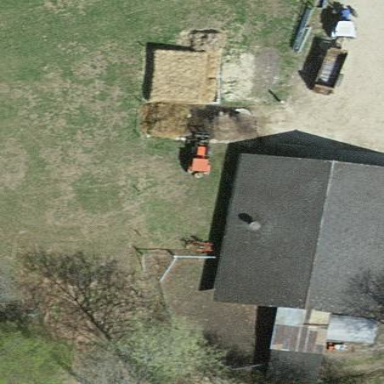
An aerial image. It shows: Farm auxiliary building.